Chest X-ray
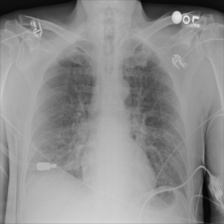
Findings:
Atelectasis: negative
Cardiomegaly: negative
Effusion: negative
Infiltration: negative
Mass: negative
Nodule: negative
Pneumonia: negative
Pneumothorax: negative
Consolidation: negative
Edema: negative
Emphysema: negative
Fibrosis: negative
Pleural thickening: negative
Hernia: negative